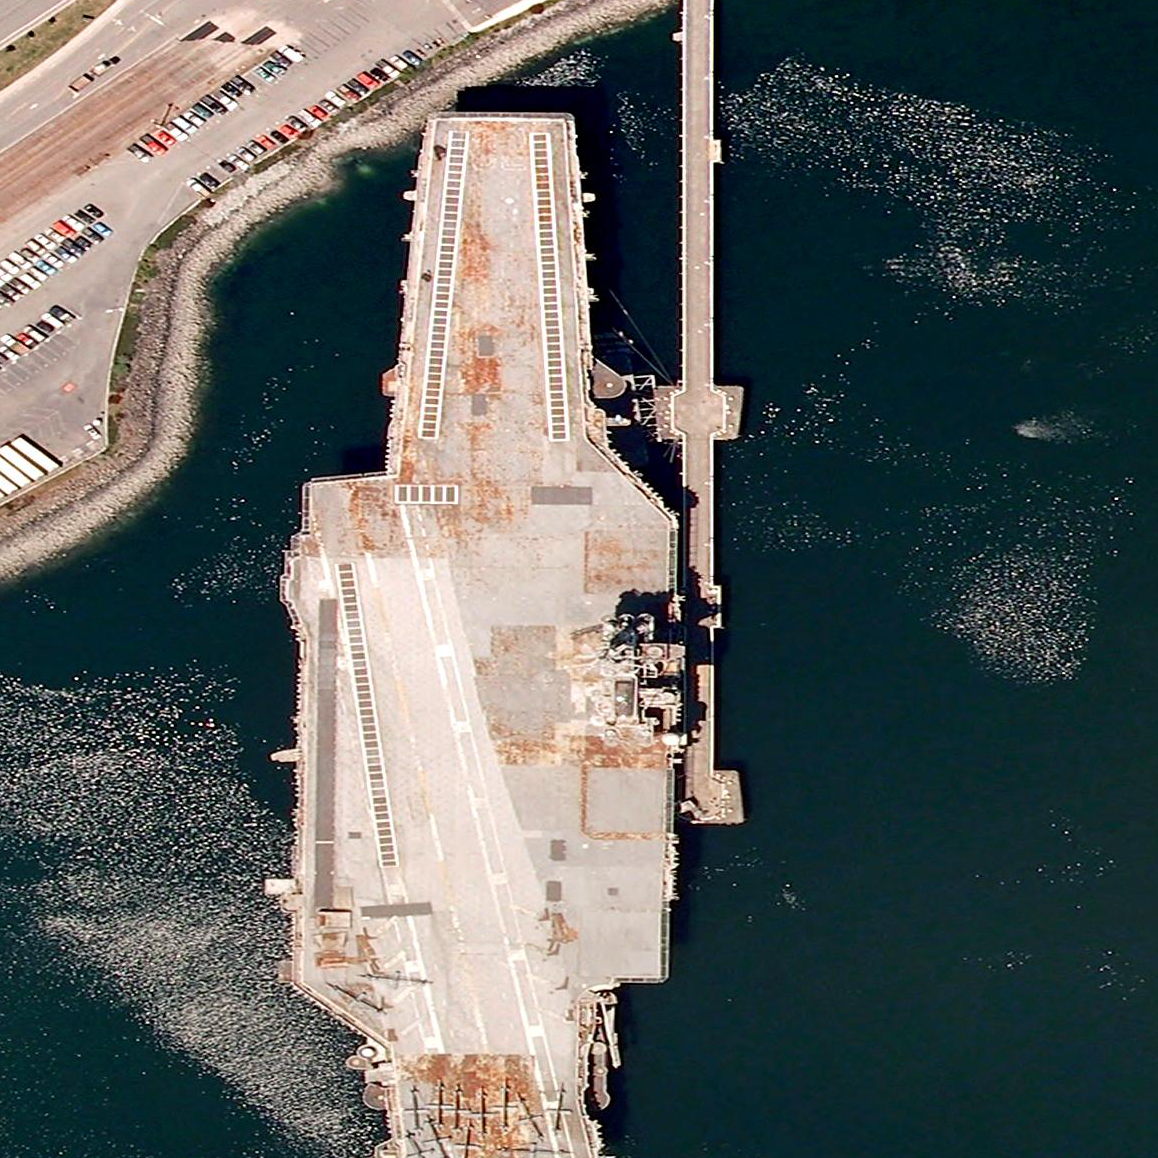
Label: aircraft_carrier